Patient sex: M
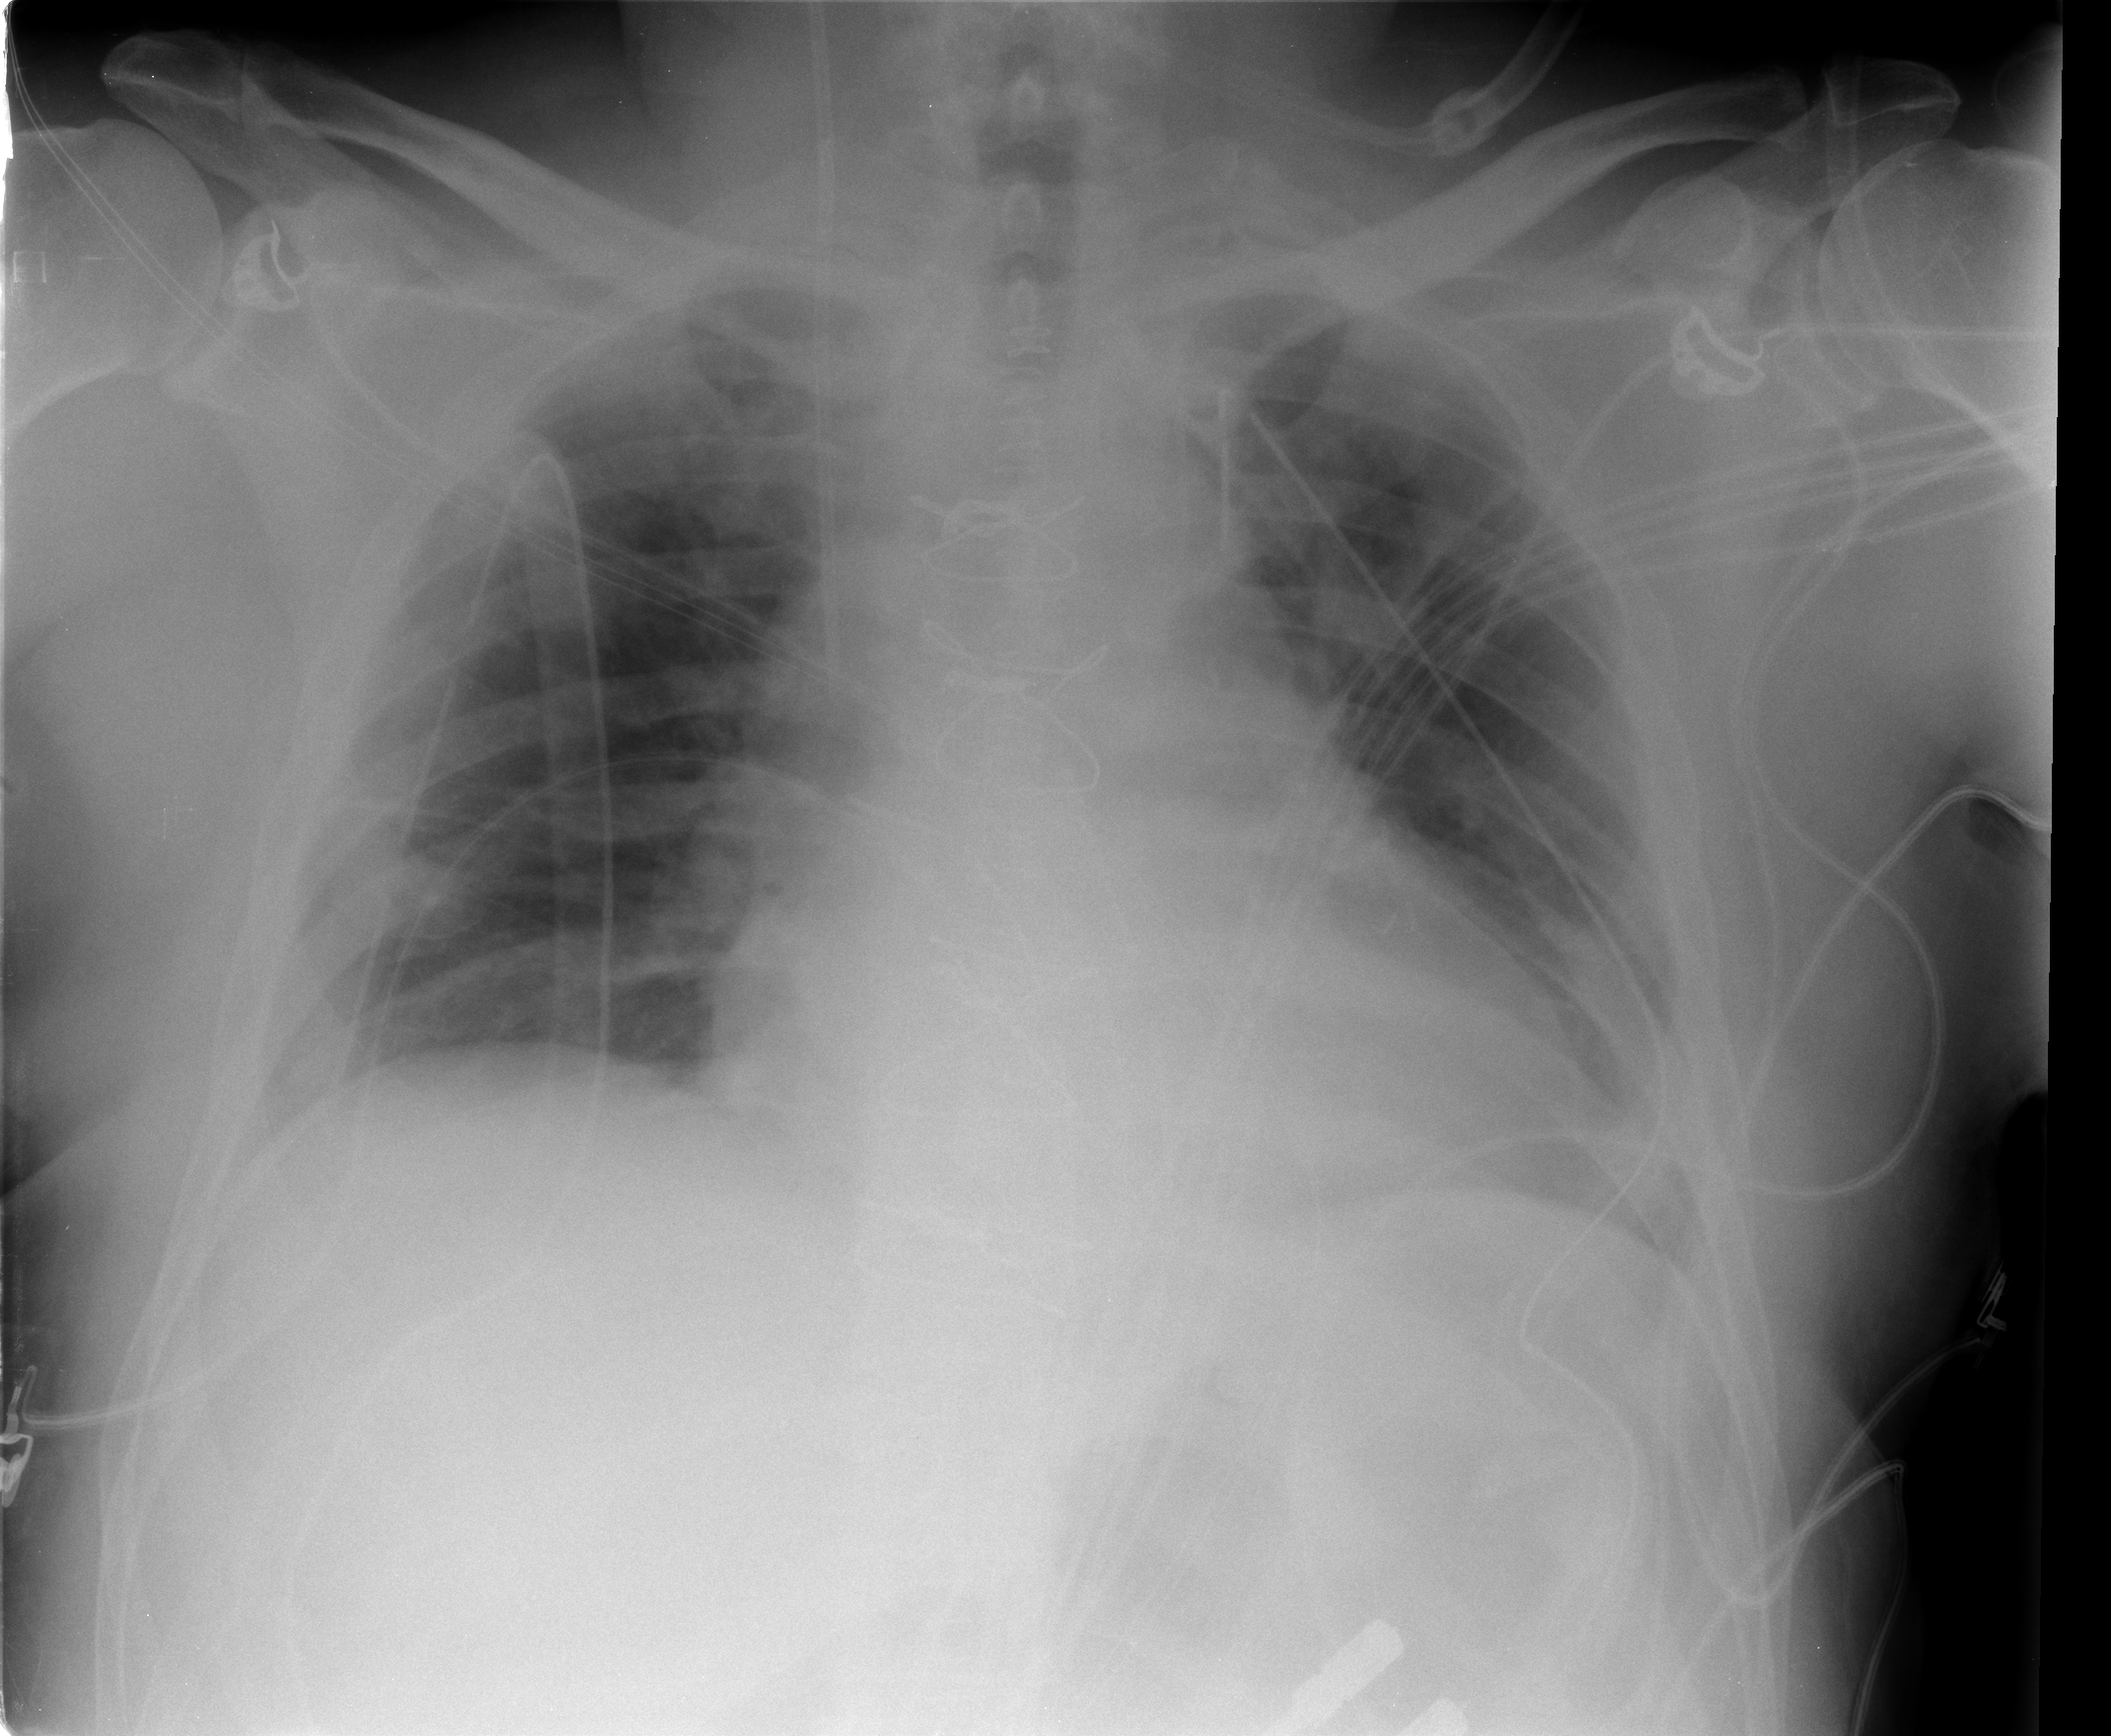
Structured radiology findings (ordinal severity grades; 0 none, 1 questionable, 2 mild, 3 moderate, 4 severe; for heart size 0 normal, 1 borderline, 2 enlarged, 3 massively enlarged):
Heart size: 2
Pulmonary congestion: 2
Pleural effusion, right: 1
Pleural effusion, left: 1
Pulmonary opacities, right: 0
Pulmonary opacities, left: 0
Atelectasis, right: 2
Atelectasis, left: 2